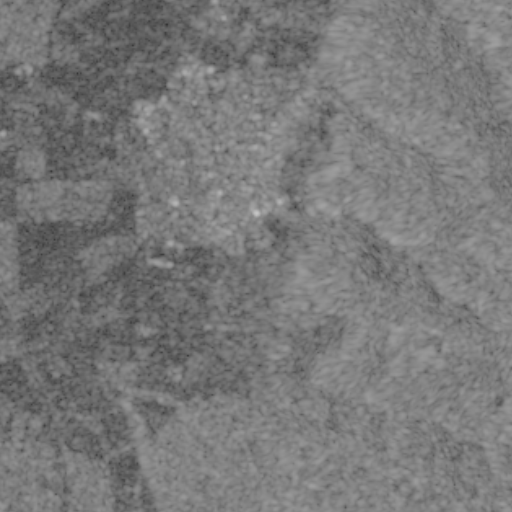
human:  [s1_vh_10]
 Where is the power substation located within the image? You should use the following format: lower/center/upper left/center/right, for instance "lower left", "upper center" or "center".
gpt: The power substation is located in the center left of the image.
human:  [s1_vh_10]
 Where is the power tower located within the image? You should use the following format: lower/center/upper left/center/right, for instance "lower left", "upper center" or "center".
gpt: The power tower is located in the left of the image.
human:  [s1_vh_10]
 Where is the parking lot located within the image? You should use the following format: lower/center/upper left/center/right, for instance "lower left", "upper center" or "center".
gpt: There is no parking lot in the image.

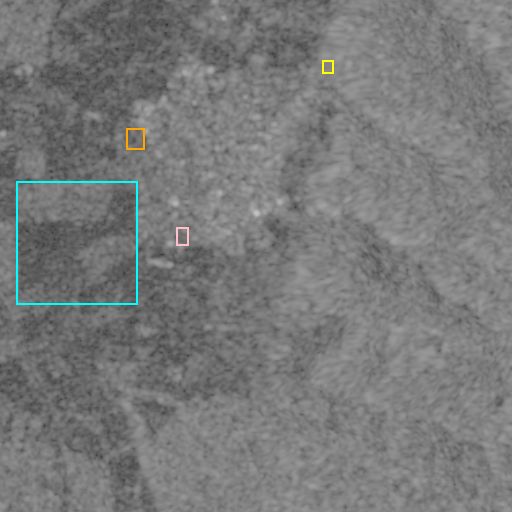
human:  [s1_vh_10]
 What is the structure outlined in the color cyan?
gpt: The structure outlined in cyan is a crop field.
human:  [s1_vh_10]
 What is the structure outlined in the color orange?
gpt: The structure outlined in orange is a park.
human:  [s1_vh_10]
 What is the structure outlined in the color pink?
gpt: The structure outlined in pink is a parking lot.
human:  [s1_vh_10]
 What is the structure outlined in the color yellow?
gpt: The structure outlined in yellow is a quarry.
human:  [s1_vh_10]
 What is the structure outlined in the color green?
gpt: There is no green outline.